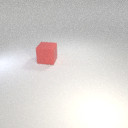
large red rubber cube